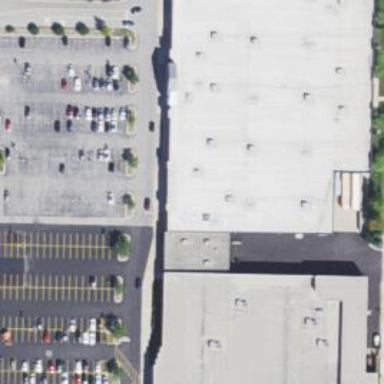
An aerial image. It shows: Commercial building.